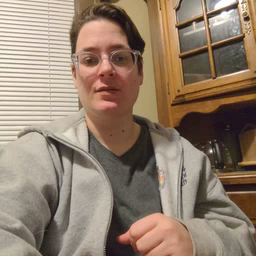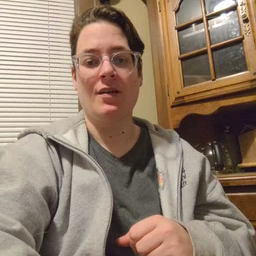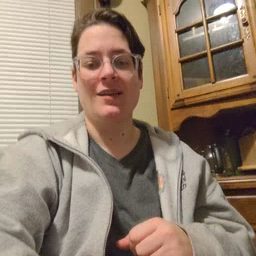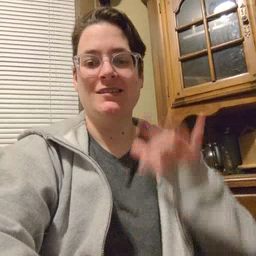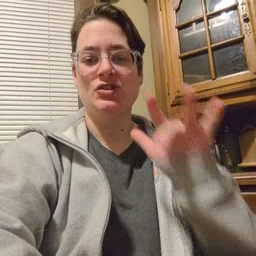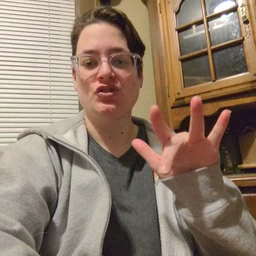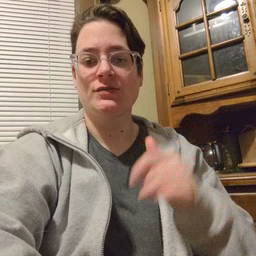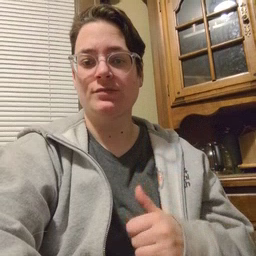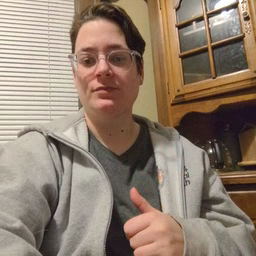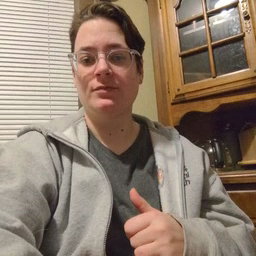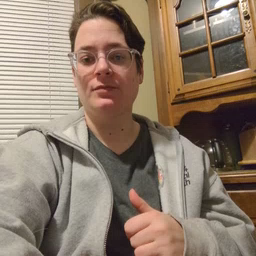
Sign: touch